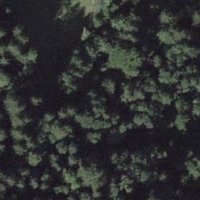
EUNIS habitat code: 44
Species observed at this site:
Phyteuma betonicifolium